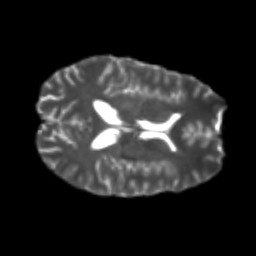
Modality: T2w
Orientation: axial
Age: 23
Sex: male
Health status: healthy
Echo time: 0.074 s